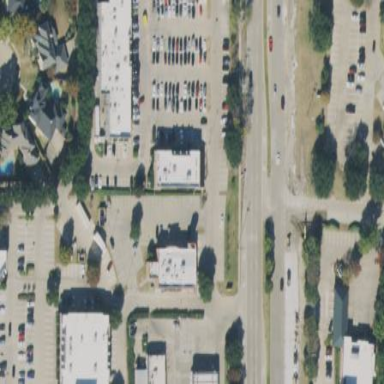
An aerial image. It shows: Retail area.